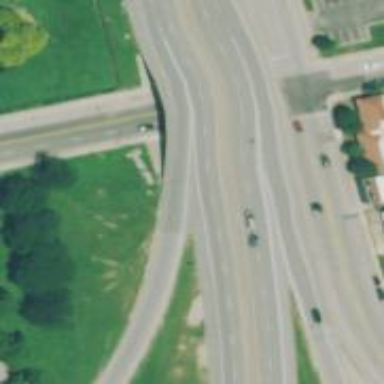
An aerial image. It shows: Primary highway bridge that is also expressway.